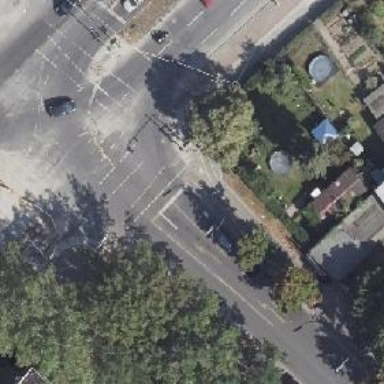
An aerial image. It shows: Tertiary road with asphalt surface. It has separate sidewalks on both sides. Lane markings are present. The road has cycling tracks on both sides with street side parking on the right and turning lane on the left. The left sidewalk is laid with paving stones and asphalt.